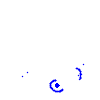
Particle: pion